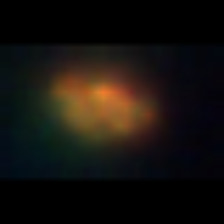
Taxon: NanoPlankton
Group: Other